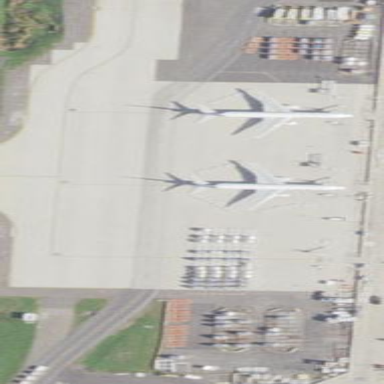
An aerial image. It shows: Apron at the airport.